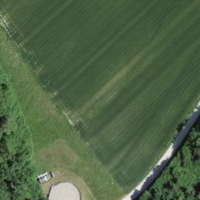
EUNIS habitat code: 24
Species observed at this site:
Echinochloa crus-galli